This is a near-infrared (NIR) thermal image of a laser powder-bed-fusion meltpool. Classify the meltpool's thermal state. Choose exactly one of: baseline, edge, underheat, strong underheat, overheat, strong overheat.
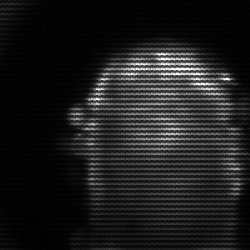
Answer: baseline